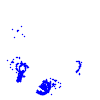
Particle: pion